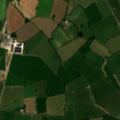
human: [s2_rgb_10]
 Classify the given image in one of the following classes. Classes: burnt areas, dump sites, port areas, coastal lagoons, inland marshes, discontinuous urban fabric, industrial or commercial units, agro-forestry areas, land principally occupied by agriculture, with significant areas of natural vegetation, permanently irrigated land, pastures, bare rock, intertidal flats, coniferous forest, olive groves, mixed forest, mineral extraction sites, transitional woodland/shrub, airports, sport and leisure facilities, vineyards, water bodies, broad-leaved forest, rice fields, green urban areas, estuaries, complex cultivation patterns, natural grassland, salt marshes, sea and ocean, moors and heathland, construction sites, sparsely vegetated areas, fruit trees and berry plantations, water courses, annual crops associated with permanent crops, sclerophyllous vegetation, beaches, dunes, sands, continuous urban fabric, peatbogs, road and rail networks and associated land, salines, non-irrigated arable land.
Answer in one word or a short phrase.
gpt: non-irrigated arable land, pastures